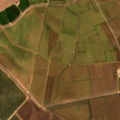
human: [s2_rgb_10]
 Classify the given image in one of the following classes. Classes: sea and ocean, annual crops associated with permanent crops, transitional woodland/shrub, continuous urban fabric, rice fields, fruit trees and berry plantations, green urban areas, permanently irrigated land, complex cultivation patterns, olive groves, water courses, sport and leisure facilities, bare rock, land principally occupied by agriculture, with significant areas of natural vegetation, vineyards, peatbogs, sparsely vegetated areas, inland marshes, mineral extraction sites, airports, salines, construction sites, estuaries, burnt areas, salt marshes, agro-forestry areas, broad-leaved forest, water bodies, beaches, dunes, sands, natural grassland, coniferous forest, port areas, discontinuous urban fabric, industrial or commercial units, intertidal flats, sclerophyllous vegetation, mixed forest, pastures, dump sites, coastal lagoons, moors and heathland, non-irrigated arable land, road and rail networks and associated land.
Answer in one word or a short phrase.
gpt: permanently irrigated land, rice fields, olive groves